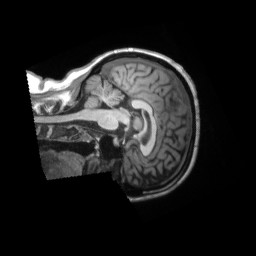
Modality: T1w
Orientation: sagittal
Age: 50
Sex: female
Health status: ill
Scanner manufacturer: siemens
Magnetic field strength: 3 T
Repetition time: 2.2 s
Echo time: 0.00157 s